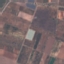
Land use / land cover: PermanentCrop